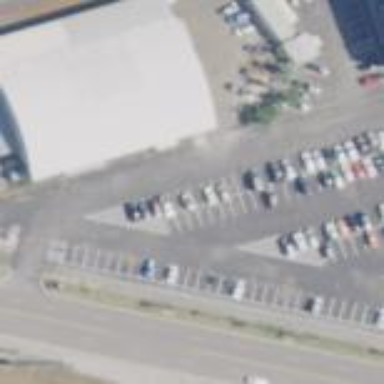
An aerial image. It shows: Industrial building.